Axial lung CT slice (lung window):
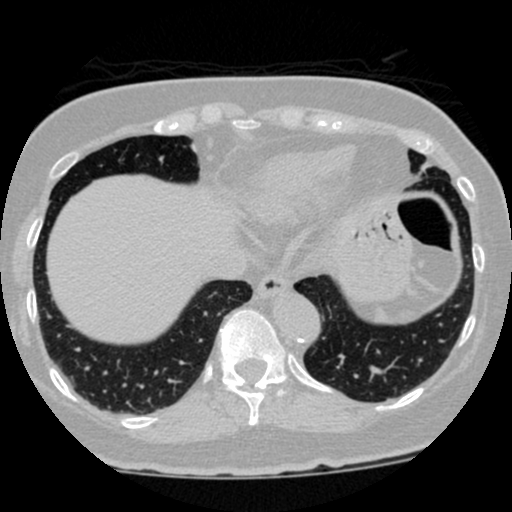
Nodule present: no